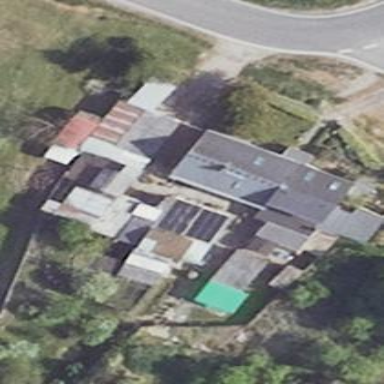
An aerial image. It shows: Gabled roof with roof tiles. The roof orientation is along the building structure.